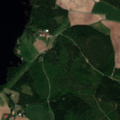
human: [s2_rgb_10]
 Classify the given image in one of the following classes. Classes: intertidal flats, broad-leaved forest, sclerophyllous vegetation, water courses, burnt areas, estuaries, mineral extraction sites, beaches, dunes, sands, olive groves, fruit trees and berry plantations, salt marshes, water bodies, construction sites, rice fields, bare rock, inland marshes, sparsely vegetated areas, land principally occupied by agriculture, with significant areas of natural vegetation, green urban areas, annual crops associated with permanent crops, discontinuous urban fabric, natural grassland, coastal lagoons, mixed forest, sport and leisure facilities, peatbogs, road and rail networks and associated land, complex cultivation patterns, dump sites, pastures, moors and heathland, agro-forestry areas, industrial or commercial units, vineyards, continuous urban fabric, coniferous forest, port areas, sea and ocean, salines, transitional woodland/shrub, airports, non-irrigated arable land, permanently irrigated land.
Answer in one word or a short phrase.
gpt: non-irrigated arable land, land principally occupied by agriculture, with significant areas of natural vegetation, coniferous forest, mixed forest, transitional woodland/shrub, water bodies